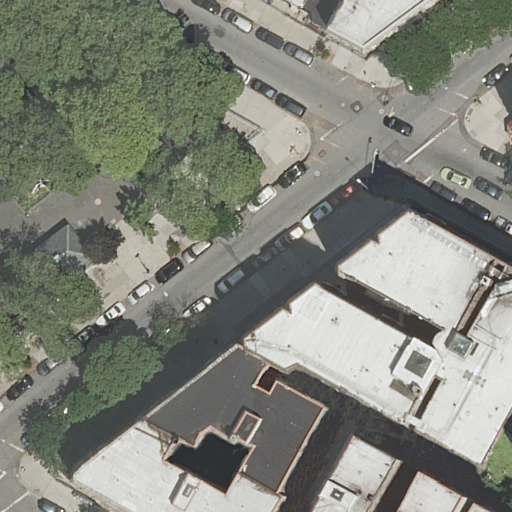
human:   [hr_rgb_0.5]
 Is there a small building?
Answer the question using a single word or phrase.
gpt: yes

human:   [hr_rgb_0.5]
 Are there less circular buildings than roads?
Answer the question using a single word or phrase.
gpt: yes

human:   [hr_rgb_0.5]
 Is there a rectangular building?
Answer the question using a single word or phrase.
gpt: yes

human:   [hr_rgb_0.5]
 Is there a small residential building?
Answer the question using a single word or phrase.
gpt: yes

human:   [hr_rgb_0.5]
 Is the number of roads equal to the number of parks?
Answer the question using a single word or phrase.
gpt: no

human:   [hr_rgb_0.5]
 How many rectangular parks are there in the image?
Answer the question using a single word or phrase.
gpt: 1

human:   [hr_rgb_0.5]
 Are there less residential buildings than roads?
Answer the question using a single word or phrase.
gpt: no

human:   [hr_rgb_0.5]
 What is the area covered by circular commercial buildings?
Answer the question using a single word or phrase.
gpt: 0m2

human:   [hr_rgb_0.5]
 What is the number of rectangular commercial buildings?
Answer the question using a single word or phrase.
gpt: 0

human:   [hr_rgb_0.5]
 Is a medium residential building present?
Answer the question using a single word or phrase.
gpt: yes

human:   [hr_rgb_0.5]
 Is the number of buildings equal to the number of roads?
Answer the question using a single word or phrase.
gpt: no

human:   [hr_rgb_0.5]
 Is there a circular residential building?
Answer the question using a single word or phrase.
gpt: no

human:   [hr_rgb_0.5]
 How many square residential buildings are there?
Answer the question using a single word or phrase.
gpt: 0

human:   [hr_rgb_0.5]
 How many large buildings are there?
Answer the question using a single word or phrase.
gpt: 1

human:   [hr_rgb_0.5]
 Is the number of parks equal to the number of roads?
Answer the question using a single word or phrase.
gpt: no

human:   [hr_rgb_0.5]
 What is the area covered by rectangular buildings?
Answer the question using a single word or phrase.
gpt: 399m2

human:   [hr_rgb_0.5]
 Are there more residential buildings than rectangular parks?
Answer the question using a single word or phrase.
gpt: yes

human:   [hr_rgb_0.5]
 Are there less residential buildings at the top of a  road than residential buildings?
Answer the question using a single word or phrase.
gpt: yes

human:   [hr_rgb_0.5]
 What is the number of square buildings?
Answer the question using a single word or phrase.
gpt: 0

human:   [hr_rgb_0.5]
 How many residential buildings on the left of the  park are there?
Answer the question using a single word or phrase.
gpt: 1

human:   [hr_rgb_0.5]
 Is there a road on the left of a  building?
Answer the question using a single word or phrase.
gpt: yes

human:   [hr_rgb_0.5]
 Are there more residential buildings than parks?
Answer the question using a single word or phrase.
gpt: yes

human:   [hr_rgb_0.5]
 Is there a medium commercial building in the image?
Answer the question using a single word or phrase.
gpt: no

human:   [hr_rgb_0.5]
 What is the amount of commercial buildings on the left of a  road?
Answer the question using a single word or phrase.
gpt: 0

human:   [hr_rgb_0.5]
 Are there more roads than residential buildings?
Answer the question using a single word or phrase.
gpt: no

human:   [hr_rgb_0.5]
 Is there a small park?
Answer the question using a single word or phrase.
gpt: no

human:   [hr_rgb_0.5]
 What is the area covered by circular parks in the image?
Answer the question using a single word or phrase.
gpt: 0m2

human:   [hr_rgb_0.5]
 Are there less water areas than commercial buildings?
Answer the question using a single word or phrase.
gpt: no

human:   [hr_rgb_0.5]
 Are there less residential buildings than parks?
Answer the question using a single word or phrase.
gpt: no

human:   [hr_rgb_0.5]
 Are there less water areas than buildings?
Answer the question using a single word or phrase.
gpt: yes

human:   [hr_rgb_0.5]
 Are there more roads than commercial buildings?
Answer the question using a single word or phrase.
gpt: yes

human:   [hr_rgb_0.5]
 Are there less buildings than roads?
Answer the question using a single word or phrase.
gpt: no

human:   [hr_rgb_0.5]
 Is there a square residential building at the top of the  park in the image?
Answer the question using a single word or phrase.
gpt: no

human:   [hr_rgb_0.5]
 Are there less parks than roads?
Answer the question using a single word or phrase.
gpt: yes

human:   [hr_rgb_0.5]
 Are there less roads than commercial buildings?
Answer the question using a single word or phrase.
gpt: no

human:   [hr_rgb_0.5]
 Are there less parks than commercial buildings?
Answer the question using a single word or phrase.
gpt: no